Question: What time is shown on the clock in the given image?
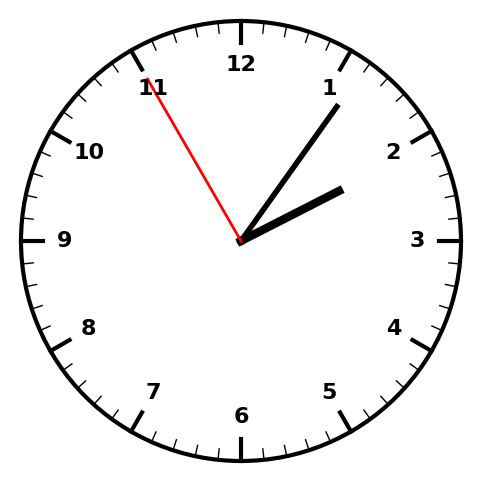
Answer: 02:05:55